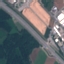
Land use / land cover: Highway